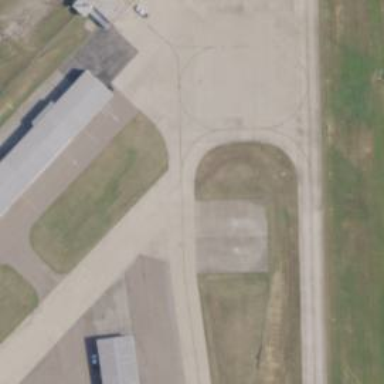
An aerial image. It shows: View of taxiway at the airport.